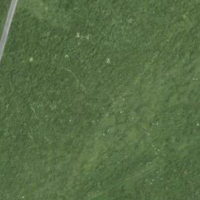
EUNIS habitat code: 24
Species observed at this site:
Euphorbia cyparissias